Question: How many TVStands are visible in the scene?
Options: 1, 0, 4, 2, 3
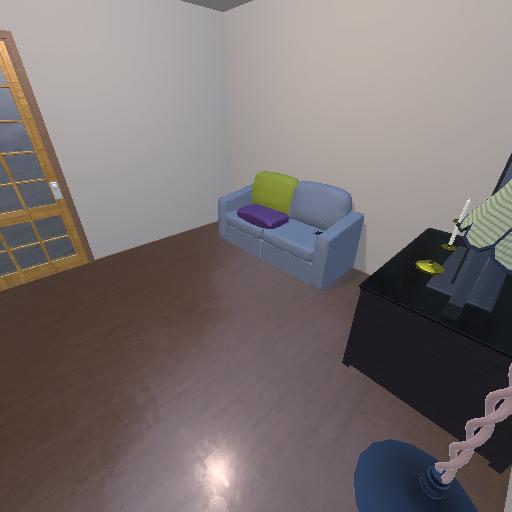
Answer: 1